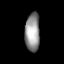
Tissue: lung
Cell type: Endothelial cells
Senescence score: 0.7171
Nuclear area (px): 561
Mean DAPI intensity: 146.756